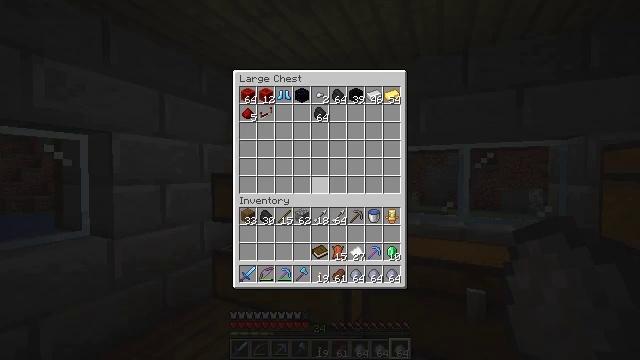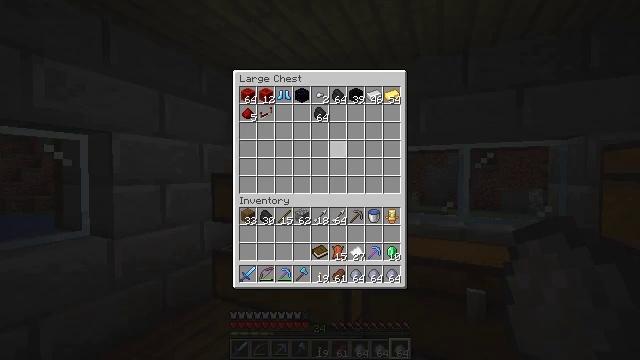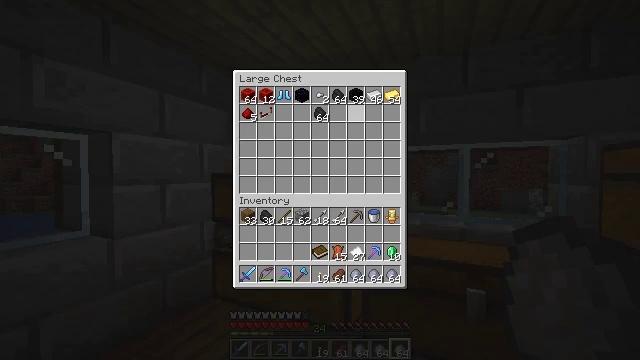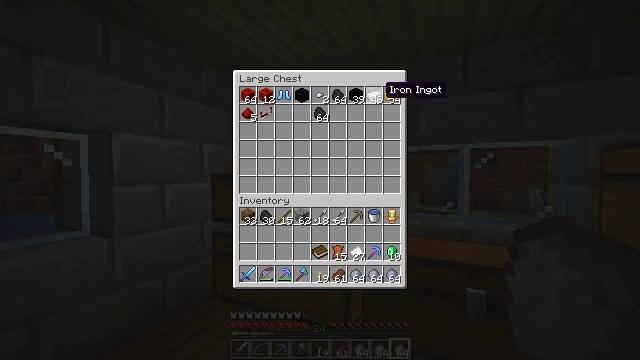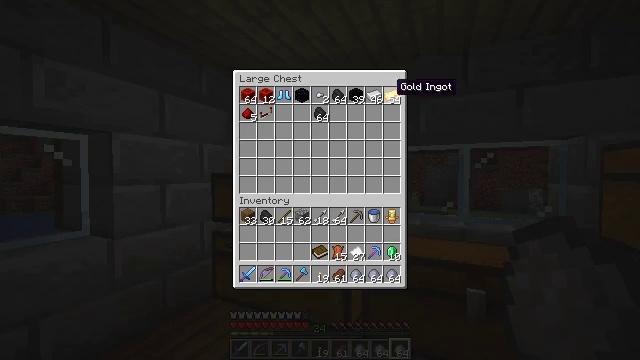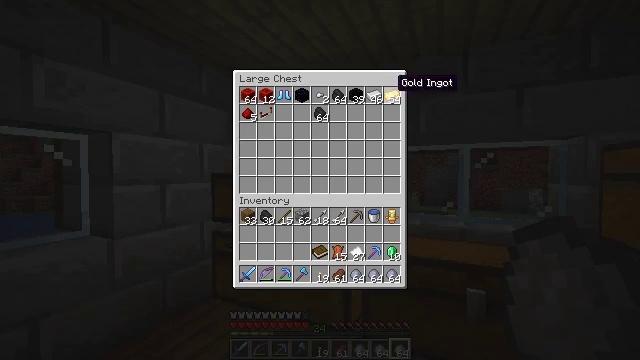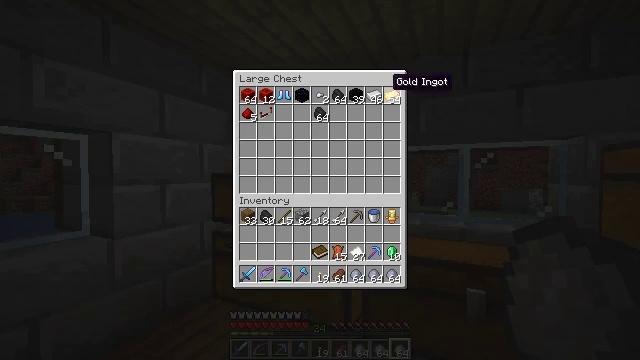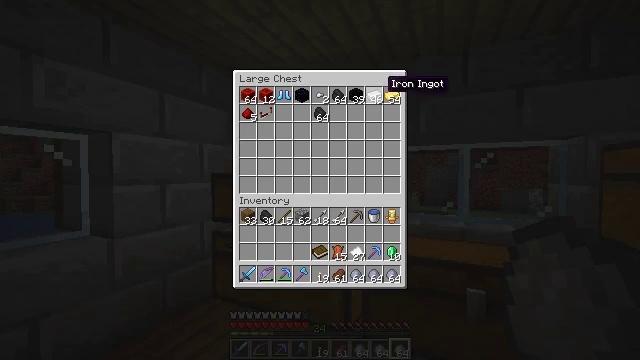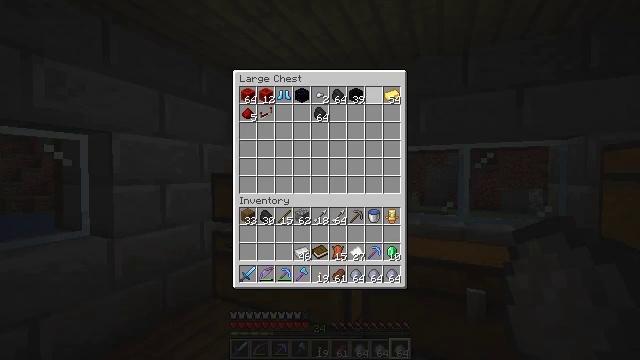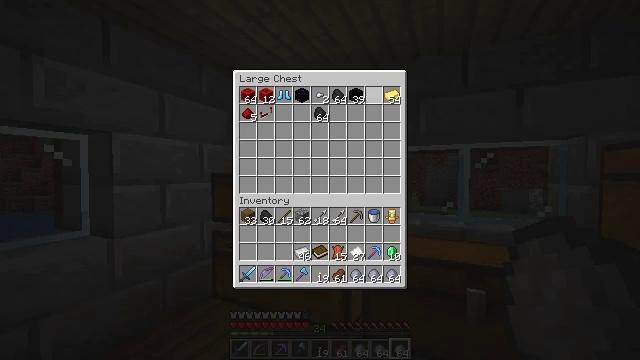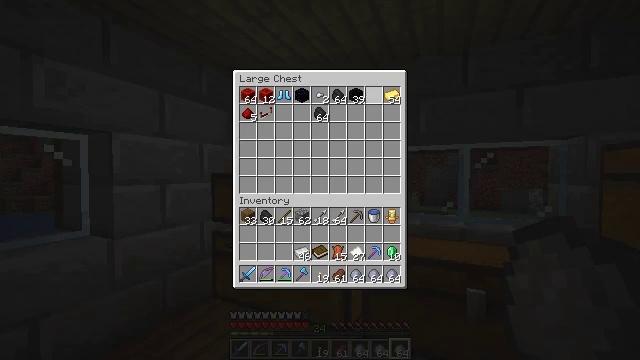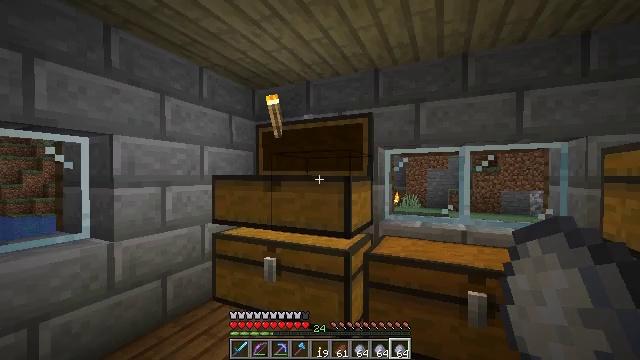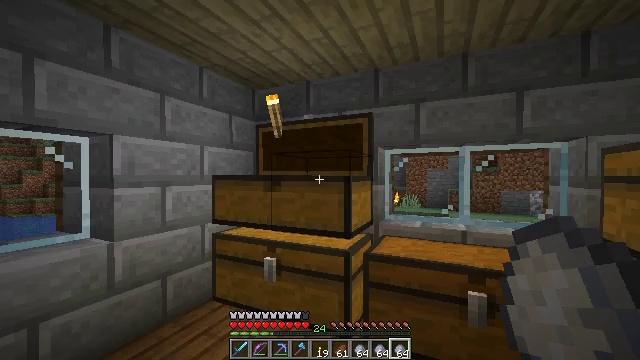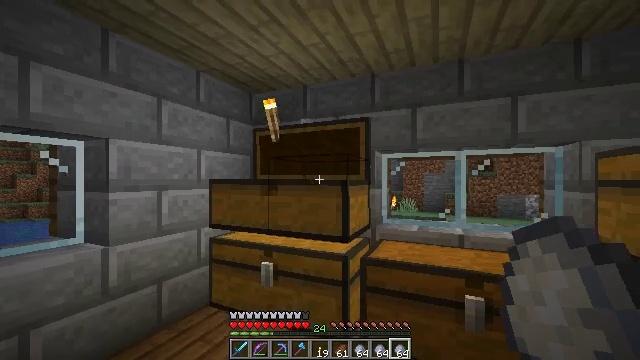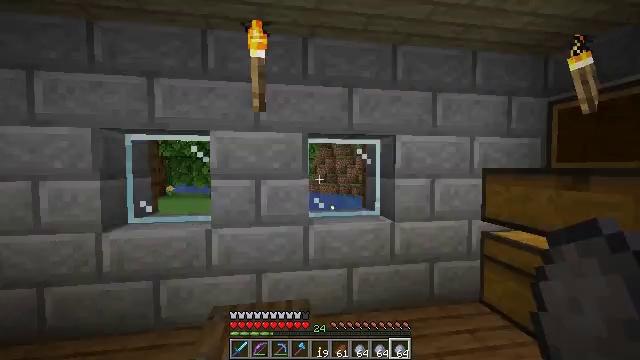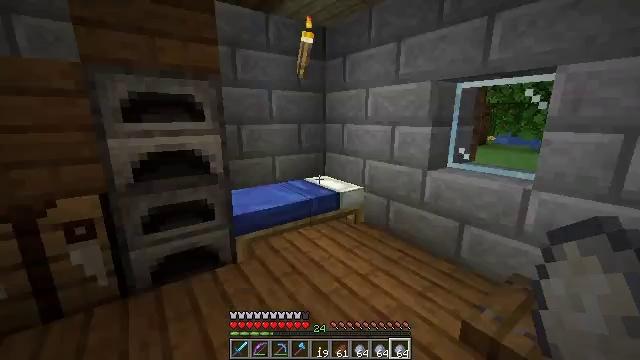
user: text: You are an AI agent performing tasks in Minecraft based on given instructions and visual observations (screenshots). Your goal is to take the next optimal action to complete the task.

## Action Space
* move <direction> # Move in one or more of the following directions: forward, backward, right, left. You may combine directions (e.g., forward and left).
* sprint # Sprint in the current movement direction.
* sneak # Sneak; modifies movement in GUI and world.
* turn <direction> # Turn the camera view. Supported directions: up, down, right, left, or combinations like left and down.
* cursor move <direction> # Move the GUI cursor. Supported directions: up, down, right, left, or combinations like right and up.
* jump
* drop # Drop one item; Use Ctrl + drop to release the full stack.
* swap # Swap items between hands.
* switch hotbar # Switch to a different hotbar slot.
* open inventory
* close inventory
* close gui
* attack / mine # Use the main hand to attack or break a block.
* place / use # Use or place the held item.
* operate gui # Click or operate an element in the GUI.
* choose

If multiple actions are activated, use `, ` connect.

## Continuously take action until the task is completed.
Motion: motion action
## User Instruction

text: Arrange iron ingots in a U-shape to craft a cauldron.
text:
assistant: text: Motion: cursor move right and up
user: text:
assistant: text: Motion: cursor move right and up
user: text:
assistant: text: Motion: cursor move right and up
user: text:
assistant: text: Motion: cursor move right
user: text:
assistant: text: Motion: sneak
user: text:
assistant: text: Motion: sneak
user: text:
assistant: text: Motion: sneak
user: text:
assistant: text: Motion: sneak, operate gui
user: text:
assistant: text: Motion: sneak, operate gui
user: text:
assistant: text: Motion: sneak
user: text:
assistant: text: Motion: no_op
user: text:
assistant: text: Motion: close gui
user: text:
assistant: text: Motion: no_op
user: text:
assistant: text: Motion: turn left and down
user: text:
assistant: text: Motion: turn left and down
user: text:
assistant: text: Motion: turn left and down
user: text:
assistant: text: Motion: turn left and up
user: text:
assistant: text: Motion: turn left
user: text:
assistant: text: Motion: no_op
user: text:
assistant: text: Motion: turn right
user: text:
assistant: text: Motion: turn left
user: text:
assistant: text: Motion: move forward, turn left and down
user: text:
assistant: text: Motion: move forward, turn left and down, use / place
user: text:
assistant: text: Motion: use / place
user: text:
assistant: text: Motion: use / place
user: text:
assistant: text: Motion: no_op
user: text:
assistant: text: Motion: no_op
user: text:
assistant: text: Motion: open gui
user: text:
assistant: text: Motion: no_op
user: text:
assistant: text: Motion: no_op